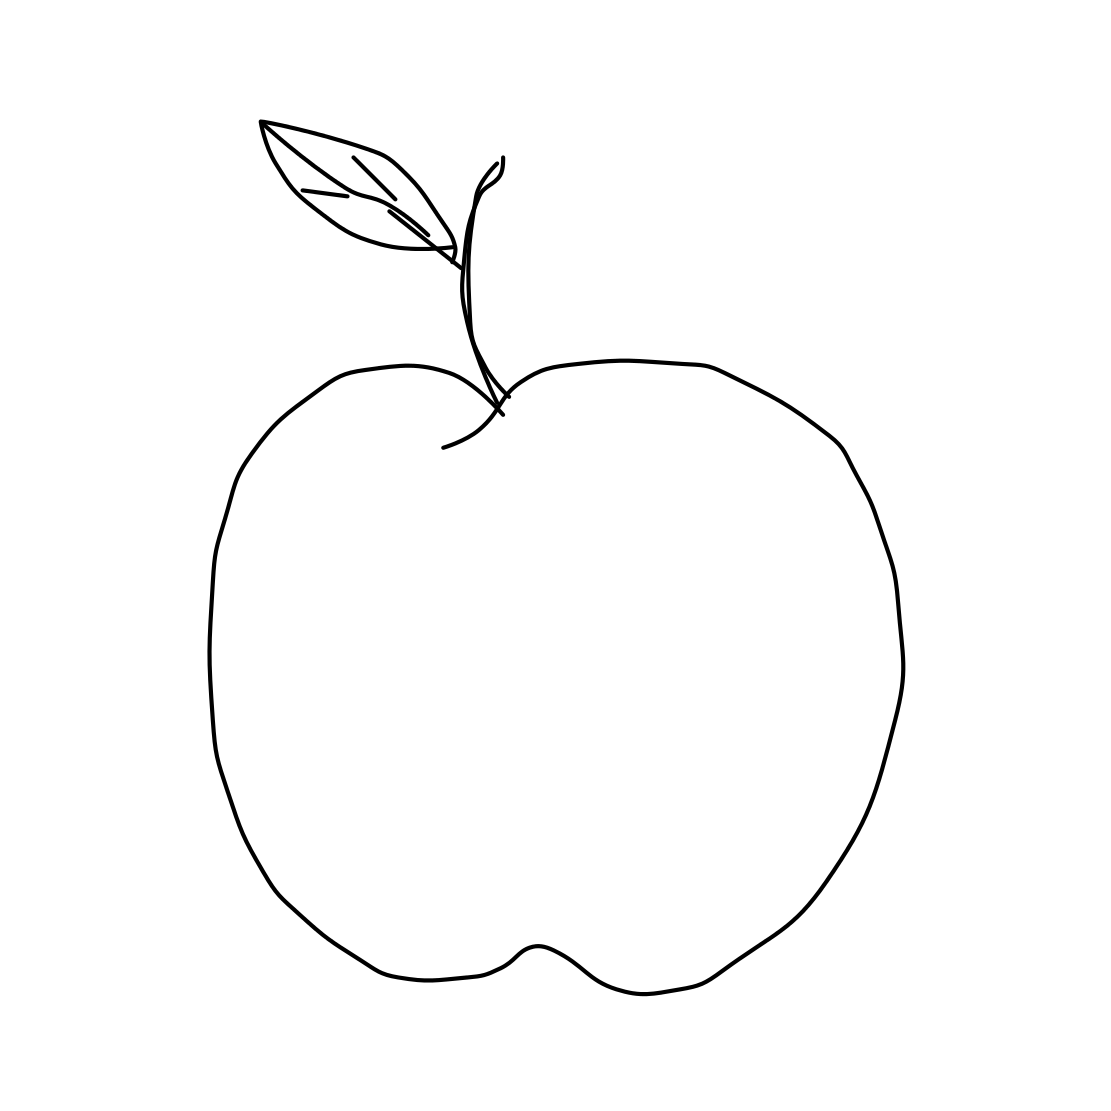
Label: apple